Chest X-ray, AP view. Patient: 68 years old, sex F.
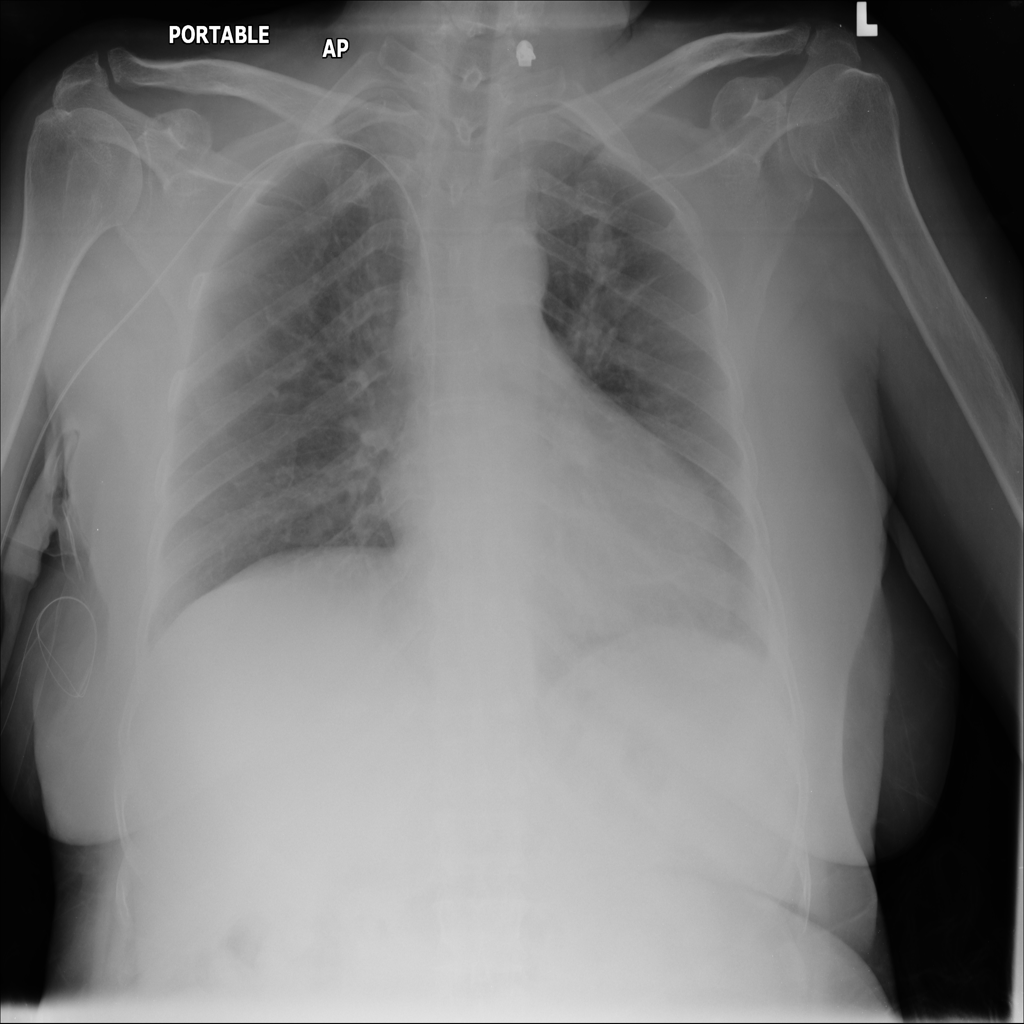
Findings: No Finding